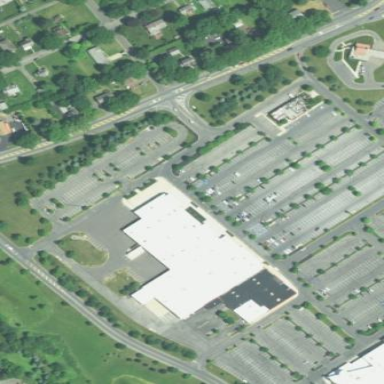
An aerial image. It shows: Retail building.